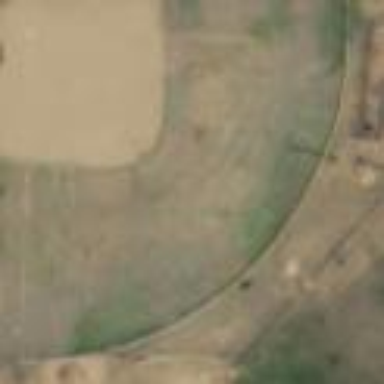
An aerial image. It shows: Baseball pitch for leisure land.